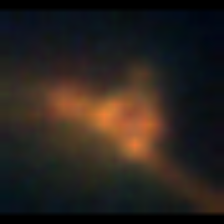
Taxon: Diatom_aggregate
Group: Diatoms